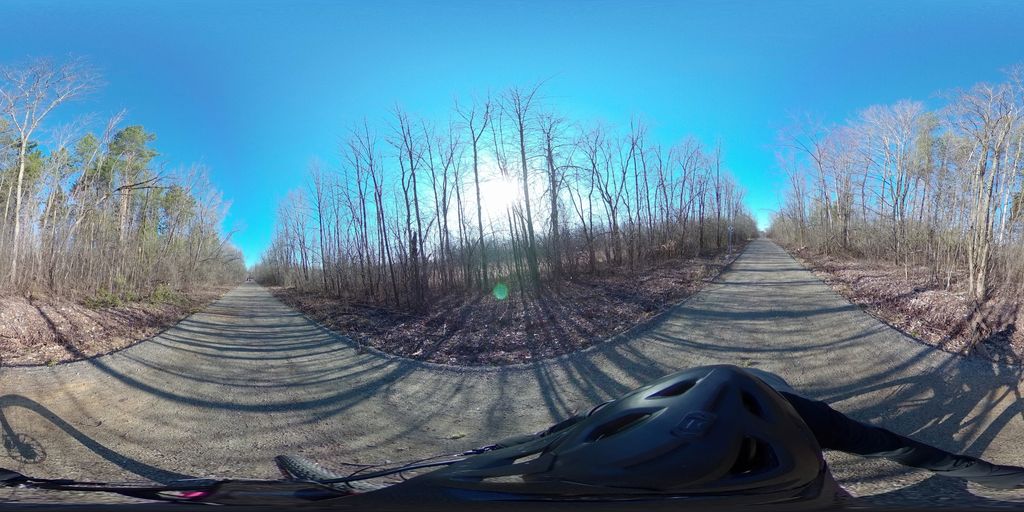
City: ottawa-gatineau